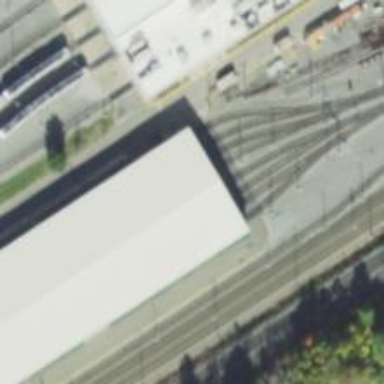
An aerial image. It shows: Light rail service yard with electrified contact line. The yard includes building passage tunnel.